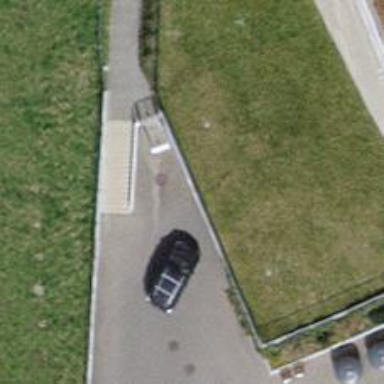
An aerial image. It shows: Parking entrance.